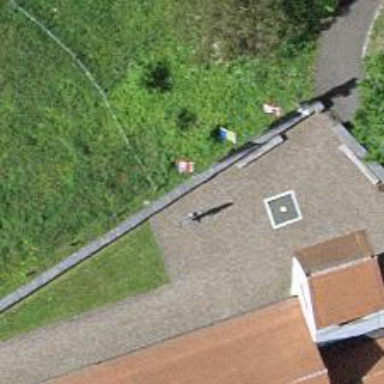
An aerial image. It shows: Flagpole which is man-made.